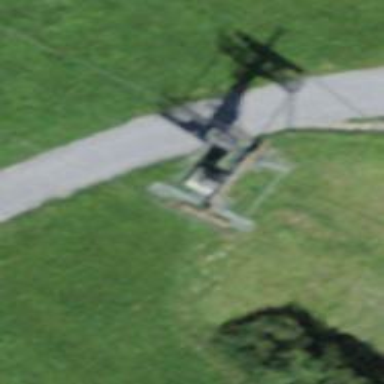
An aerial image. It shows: Pylon used for aerialway.